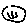
Label: smiley face